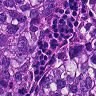
Metastatic tissue present: yes